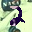
Label: 2